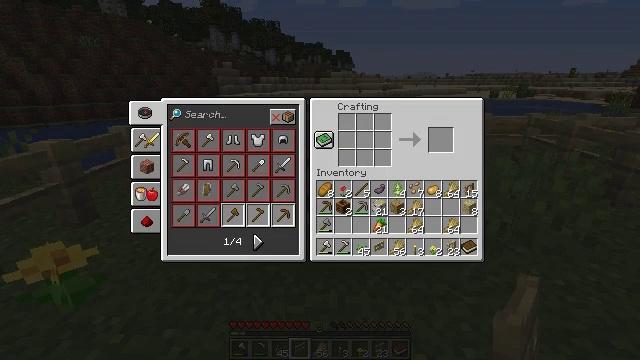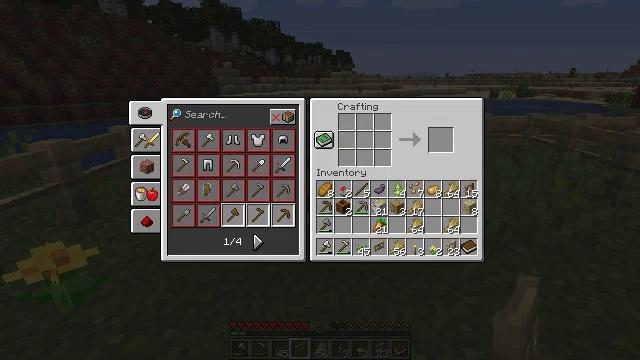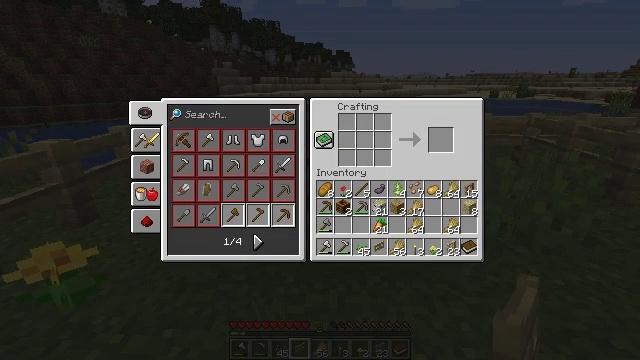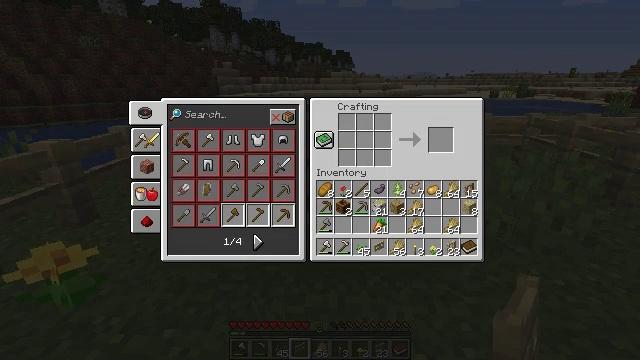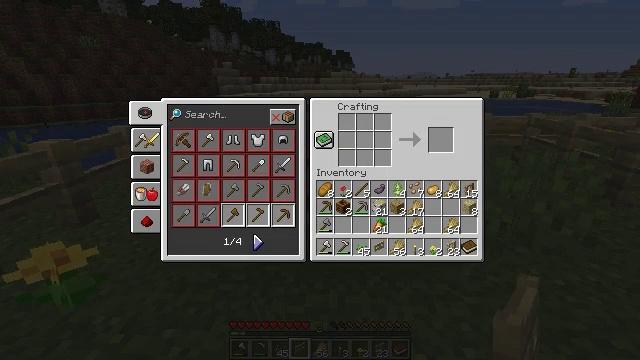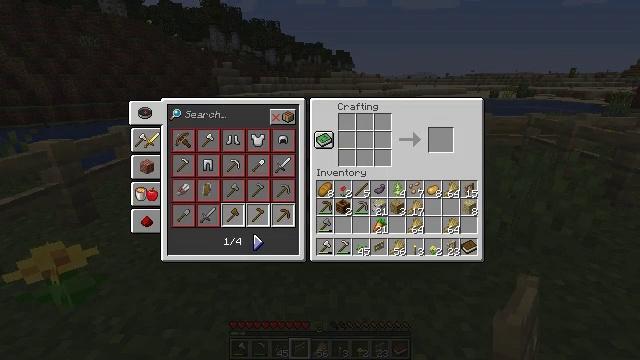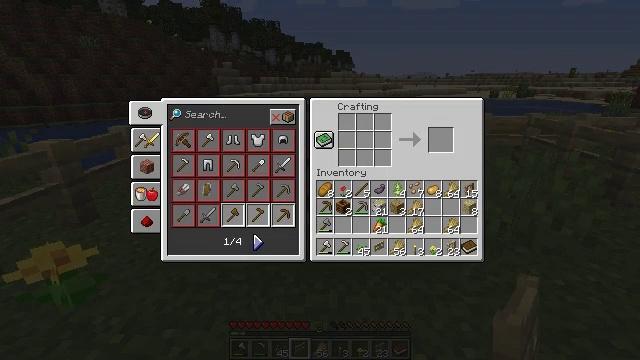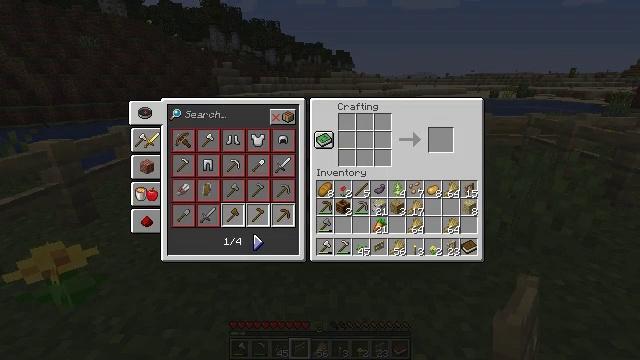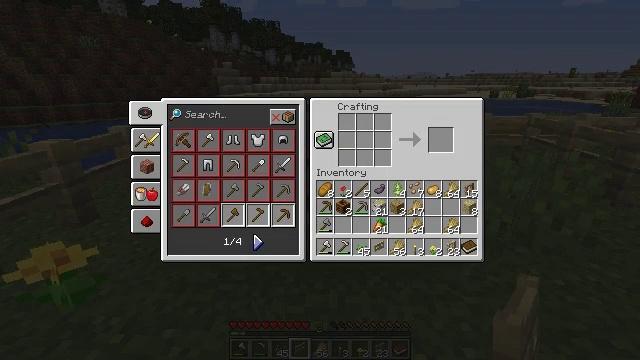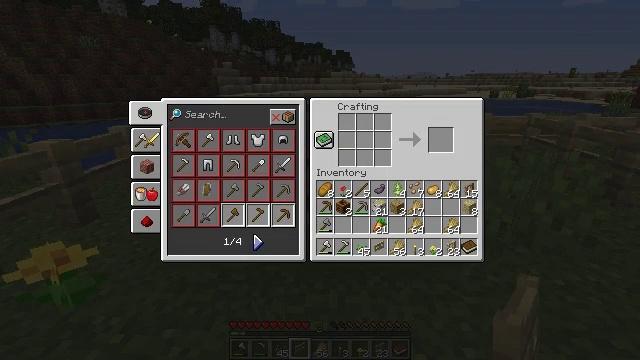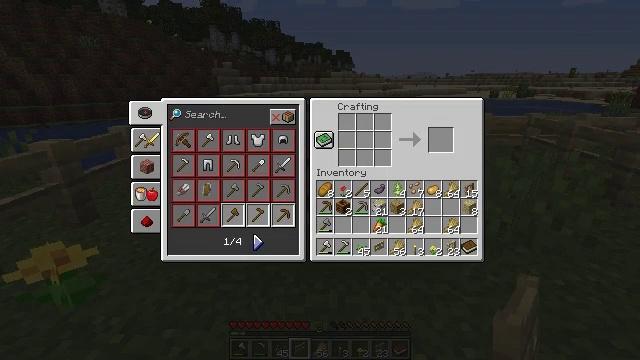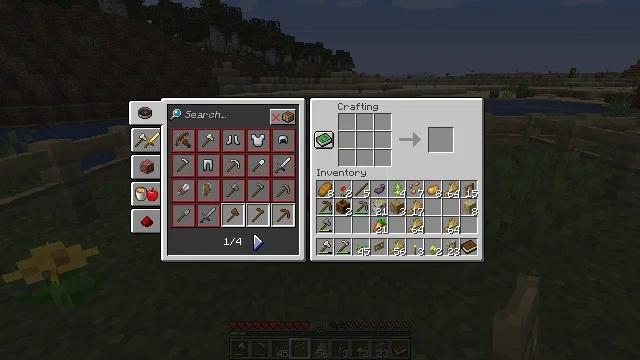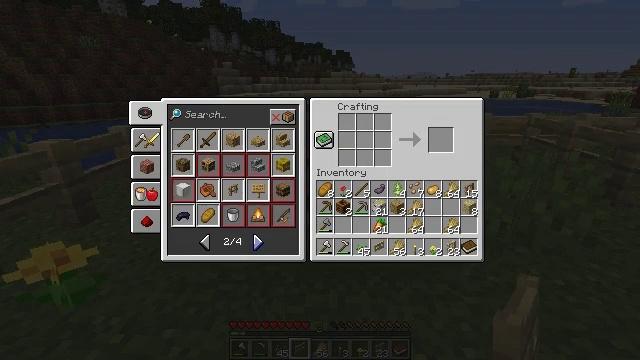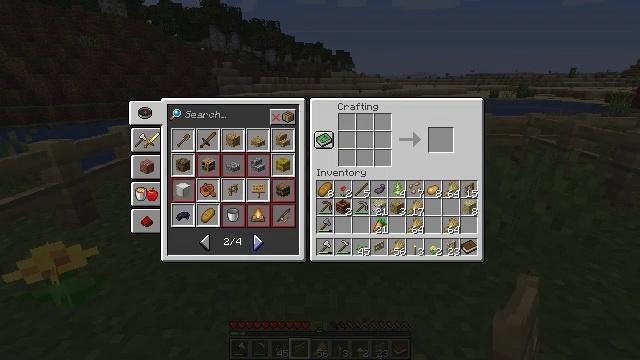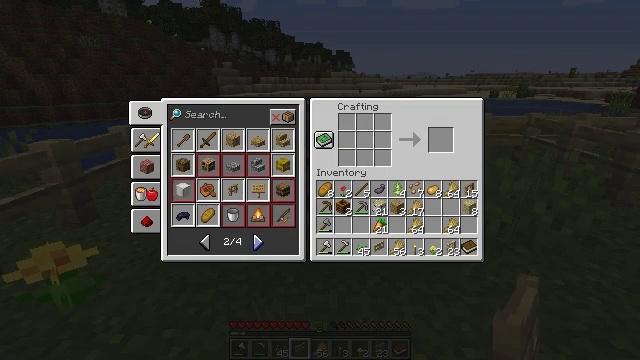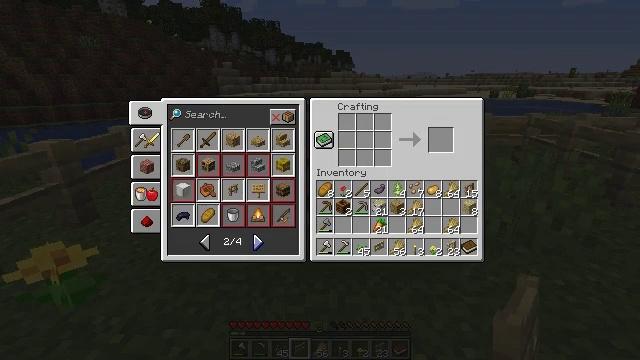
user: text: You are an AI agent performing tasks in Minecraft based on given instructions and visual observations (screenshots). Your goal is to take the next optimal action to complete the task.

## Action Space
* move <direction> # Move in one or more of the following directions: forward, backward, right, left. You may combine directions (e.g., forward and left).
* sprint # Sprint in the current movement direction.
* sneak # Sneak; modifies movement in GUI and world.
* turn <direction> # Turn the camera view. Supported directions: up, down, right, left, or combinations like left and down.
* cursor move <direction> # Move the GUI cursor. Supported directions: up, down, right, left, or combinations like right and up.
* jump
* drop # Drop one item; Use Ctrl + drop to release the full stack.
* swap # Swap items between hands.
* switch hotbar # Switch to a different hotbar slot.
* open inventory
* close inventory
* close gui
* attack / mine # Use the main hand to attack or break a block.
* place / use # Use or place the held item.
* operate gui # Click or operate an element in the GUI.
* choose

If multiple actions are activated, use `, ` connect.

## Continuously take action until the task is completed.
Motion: motion action
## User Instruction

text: Use the table to craft a birch fence gate.
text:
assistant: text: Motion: operate gui
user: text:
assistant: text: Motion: operate gui
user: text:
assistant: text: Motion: operate gui
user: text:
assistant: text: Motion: no_op
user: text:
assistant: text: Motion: no_op
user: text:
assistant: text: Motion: no_op
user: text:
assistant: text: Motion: no_op
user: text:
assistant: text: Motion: no_op
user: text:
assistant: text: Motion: no_op
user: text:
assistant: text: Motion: no_op
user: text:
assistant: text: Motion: no_op
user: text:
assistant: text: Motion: operate gui
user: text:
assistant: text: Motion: operate gui
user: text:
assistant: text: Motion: operate gui
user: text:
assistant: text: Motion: operate gui
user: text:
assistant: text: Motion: no_op
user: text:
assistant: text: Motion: no_op
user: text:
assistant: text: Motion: no_op
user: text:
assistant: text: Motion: no_op
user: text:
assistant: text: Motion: operate gui
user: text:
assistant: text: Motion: operate gui
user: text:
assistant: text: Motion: operate gui
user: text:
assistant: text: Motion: operate gui
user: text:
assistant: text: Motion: no_op
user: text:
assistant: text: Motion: no_op
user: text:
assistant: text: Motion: no_op
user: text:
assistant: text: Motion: no_op
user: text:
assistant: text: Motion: no_op
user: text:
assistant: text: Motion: no_op
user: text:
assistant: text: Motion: operate gui